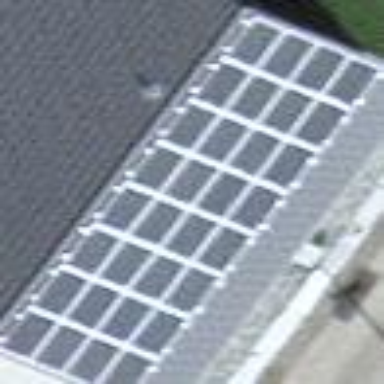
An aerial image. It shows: Solar power generator with photovoltaic panels.